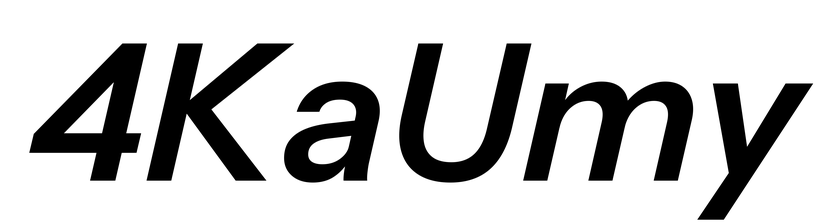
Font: InstrumentSans-Italic_SemiBold_Italic